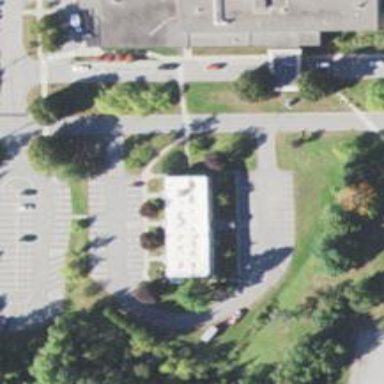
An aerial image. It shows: Parking space is available.